Field crop: maize
Growth stage: 2
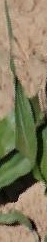
Species: maize